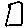
Label: square